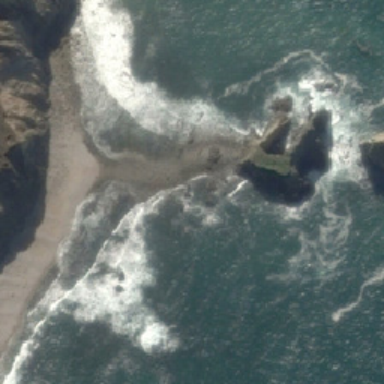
The y-shaped beach separates the sea .